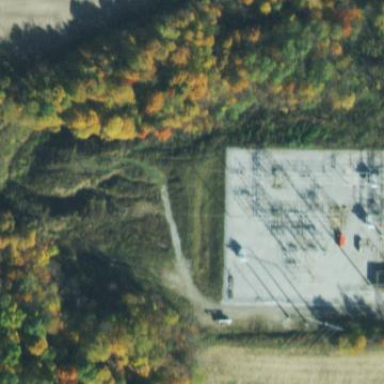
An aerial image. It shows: Fenced power substation at the transmission level.